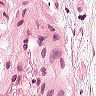
Metastatic tissue present: no